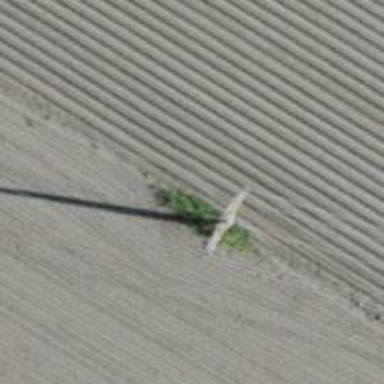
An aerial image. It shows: Power line in the image.